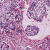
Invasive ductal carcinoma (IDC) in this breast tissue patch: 1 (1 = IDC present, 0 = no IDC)